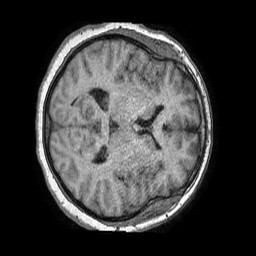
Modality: T1w
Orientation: axial
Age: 52
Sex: female
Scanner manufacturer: philips
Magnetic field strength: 1.5 T
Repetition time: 0.00757 s
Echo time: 0.003482 s